Field crop: maize
Growth stage: 2
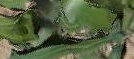
Species: maize